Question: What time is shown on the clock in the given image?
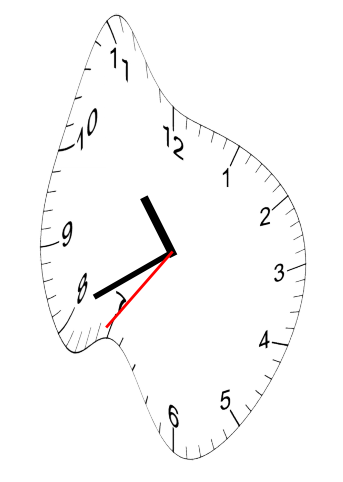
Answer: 10:40:36